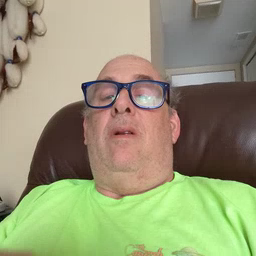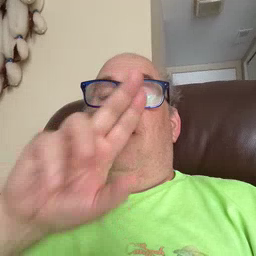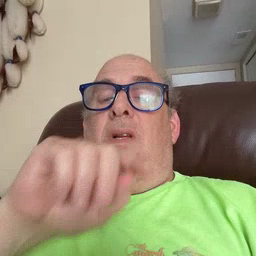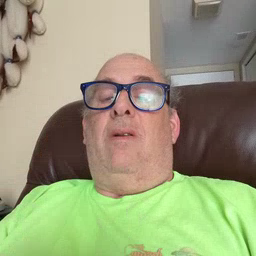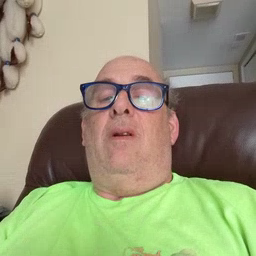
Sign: duck